Interaction volume radius: 5 \u00c5
Interaction volume height: 45 \u00c5
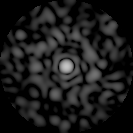
Disorder parameter: 0.8591